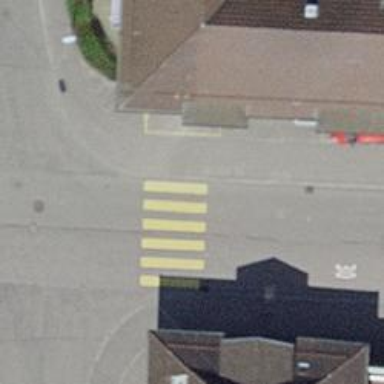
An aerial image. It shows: Marked crossing on the road.